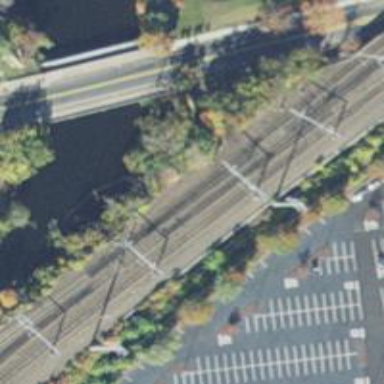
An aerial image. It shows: Railway track with contact line for electrification.